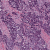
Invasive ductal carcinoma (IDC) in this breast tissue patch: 1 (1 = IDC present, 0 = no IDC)